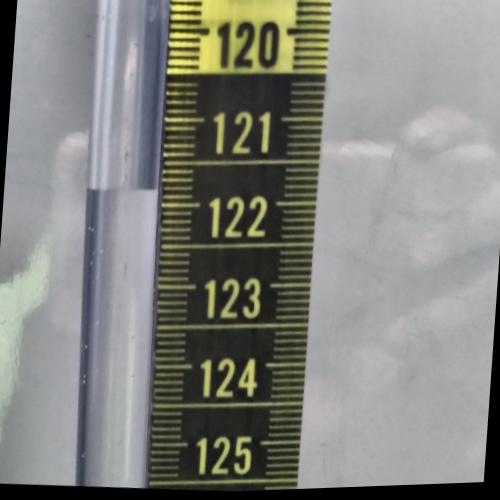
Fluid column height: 121.8 cm